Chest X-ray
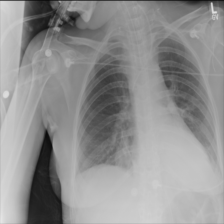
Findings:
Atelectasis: positive
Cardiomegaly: negative
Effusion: negative
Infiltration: positive
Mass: negative
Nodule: negative
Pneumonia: negative
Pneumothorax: negative
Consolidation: positive
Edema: negative
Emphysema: negative
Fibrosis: negative
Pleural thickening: negative
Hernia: negative